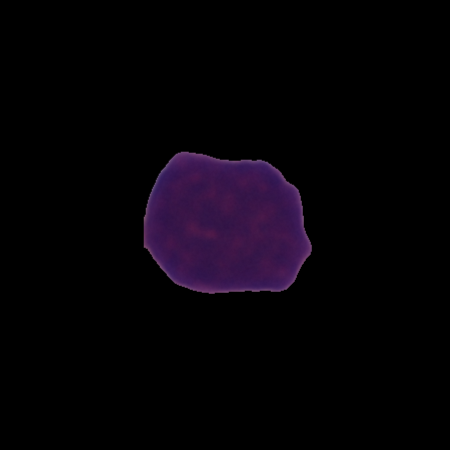
Label: healthy